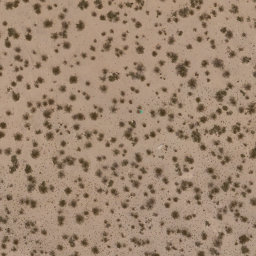
Label: chaparral